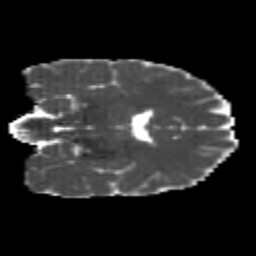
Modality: MD
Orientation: coronal
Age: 23
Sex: female
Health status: healthy
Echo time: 0.074 s